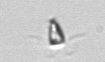
Label: Pyramimonas